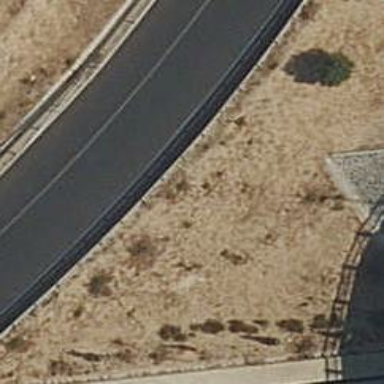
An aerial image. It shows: Motorway link.